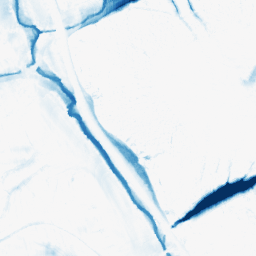
Category: morphological
Decomposition family: morphological_ellipse
Decomposition parameters: operation: closing
width: 30
height: 20
Upsampling method: regularized
Upsampling parameters: scale: 2
lambda_reg: 0.01
Upsampling scale: 2